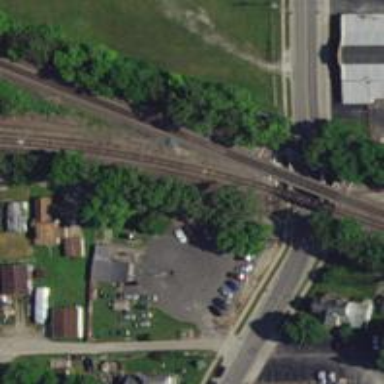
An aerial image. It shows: Railway spur bridge over rail line.